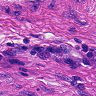
Metastatic tissue present: no